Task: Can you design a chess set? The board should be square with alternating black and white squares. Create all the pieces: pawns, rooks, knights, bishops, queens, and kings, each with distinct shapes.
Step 926:
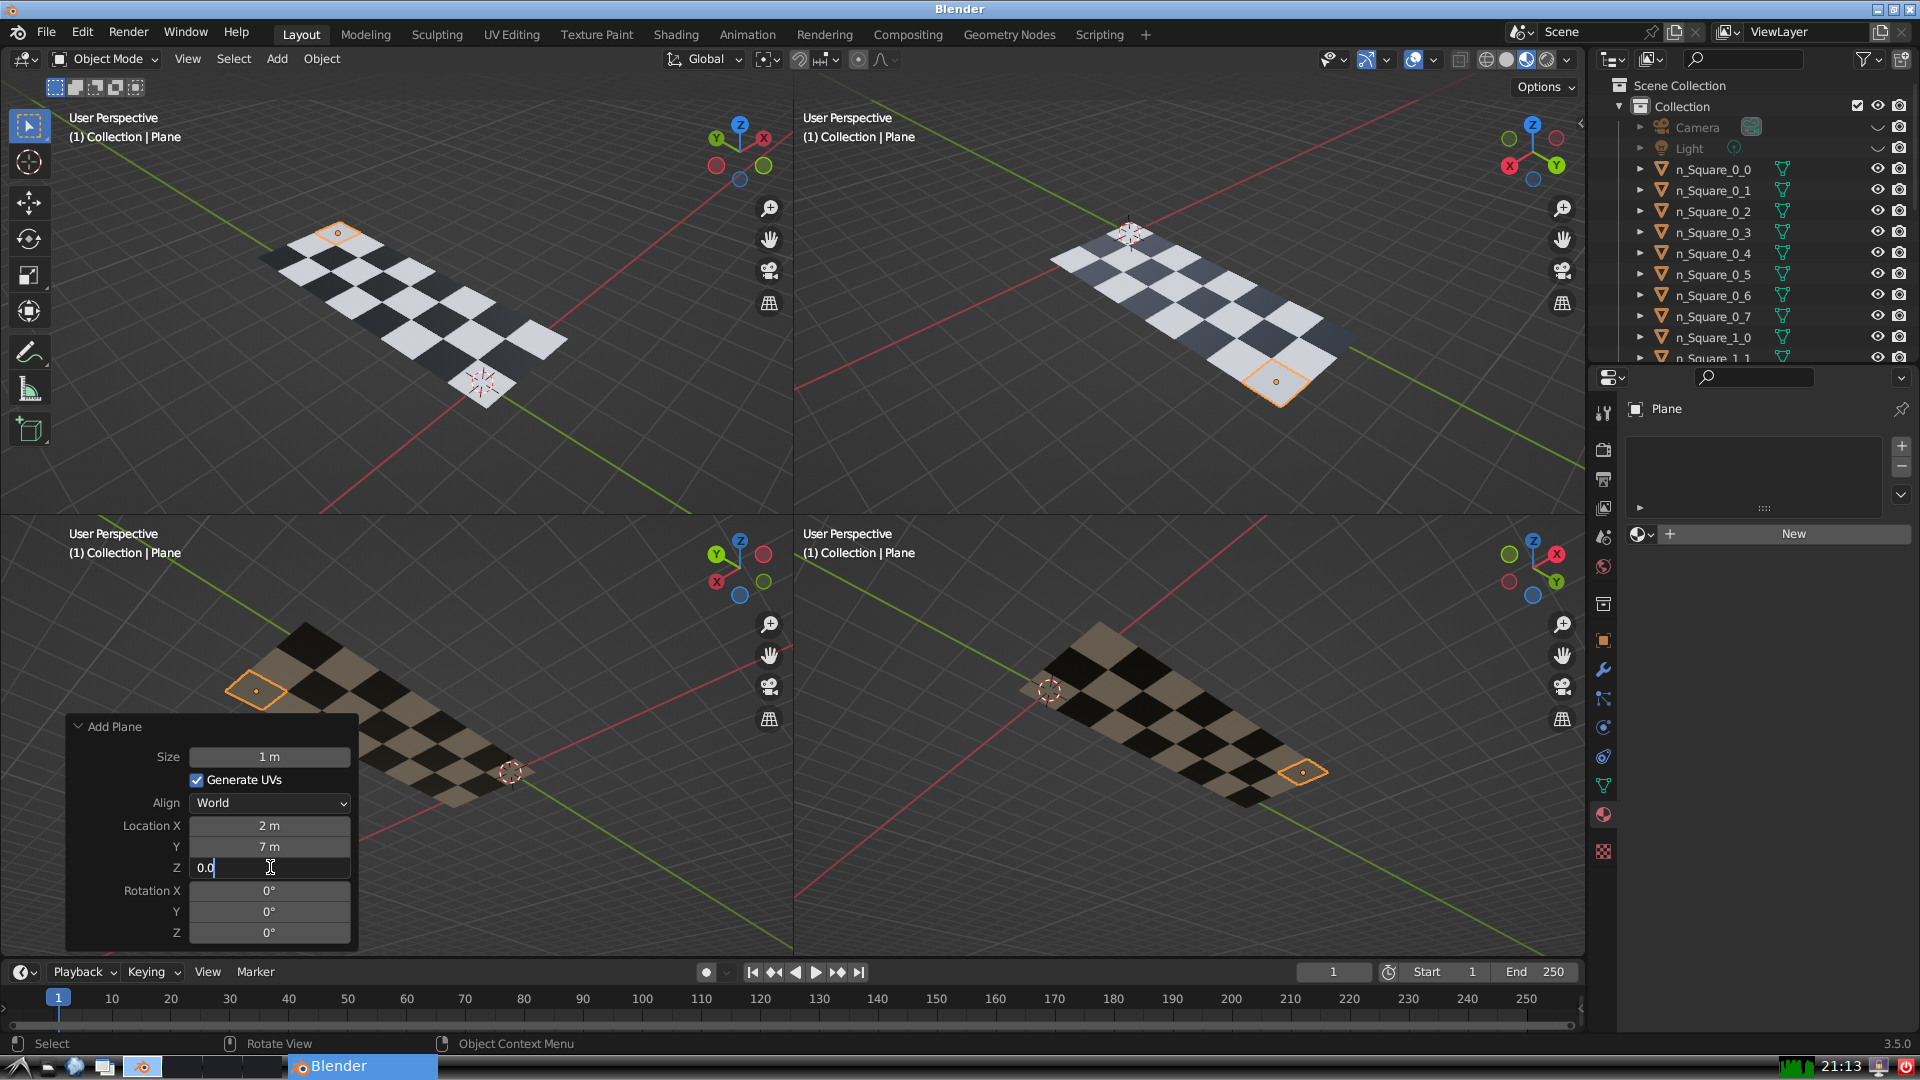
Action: {"key_press": ['Return']}